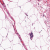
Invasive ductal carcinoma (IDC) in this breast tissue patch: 0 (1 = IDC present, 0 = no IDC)